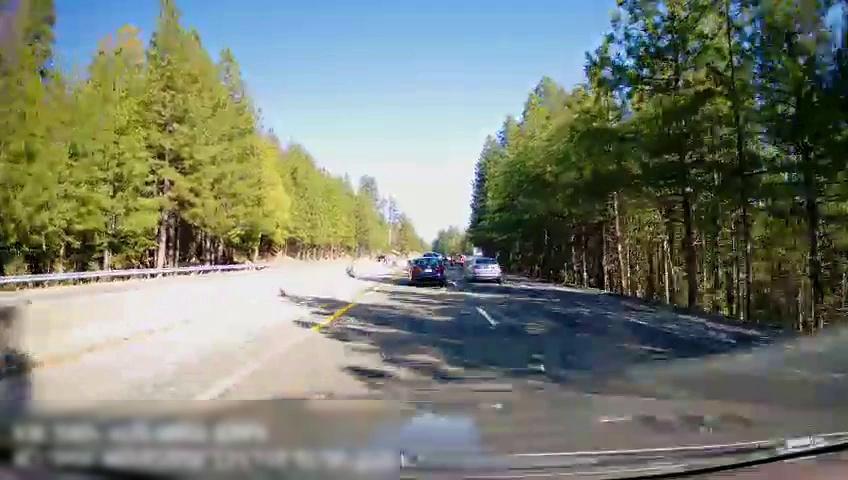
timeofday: Day
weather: Sunny
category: Drivable Space
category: Drivable Space
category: Vehicles | SUV
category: Vehicles | Car
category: Vehicles | Car
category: Lanes | Current Lane
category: Lanes | Current Lane
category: Lanes | Alternate Lane